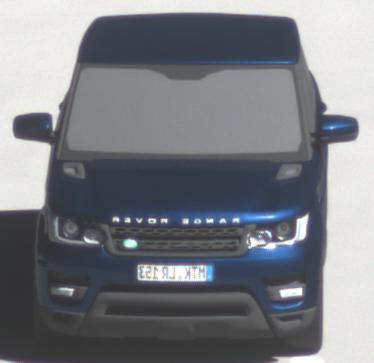
Make: Land Rover
Model: Range Rover Sport 5.0 V8 SC
Detailed model: Range Rover Sport (II)
Model produced from: 2013/09
Model produced until: 2015/07
Doors: 5
Color: blue
Road condition: dry road
Daytime: midday
Contrast: high contrast